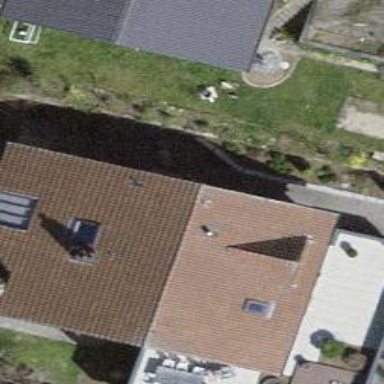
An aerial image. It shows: Simple and straightforward house.